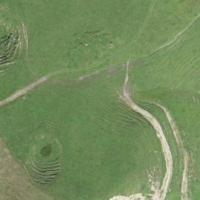
EUNIS habitat code: 23
Species observed at this site:
Silene dioica